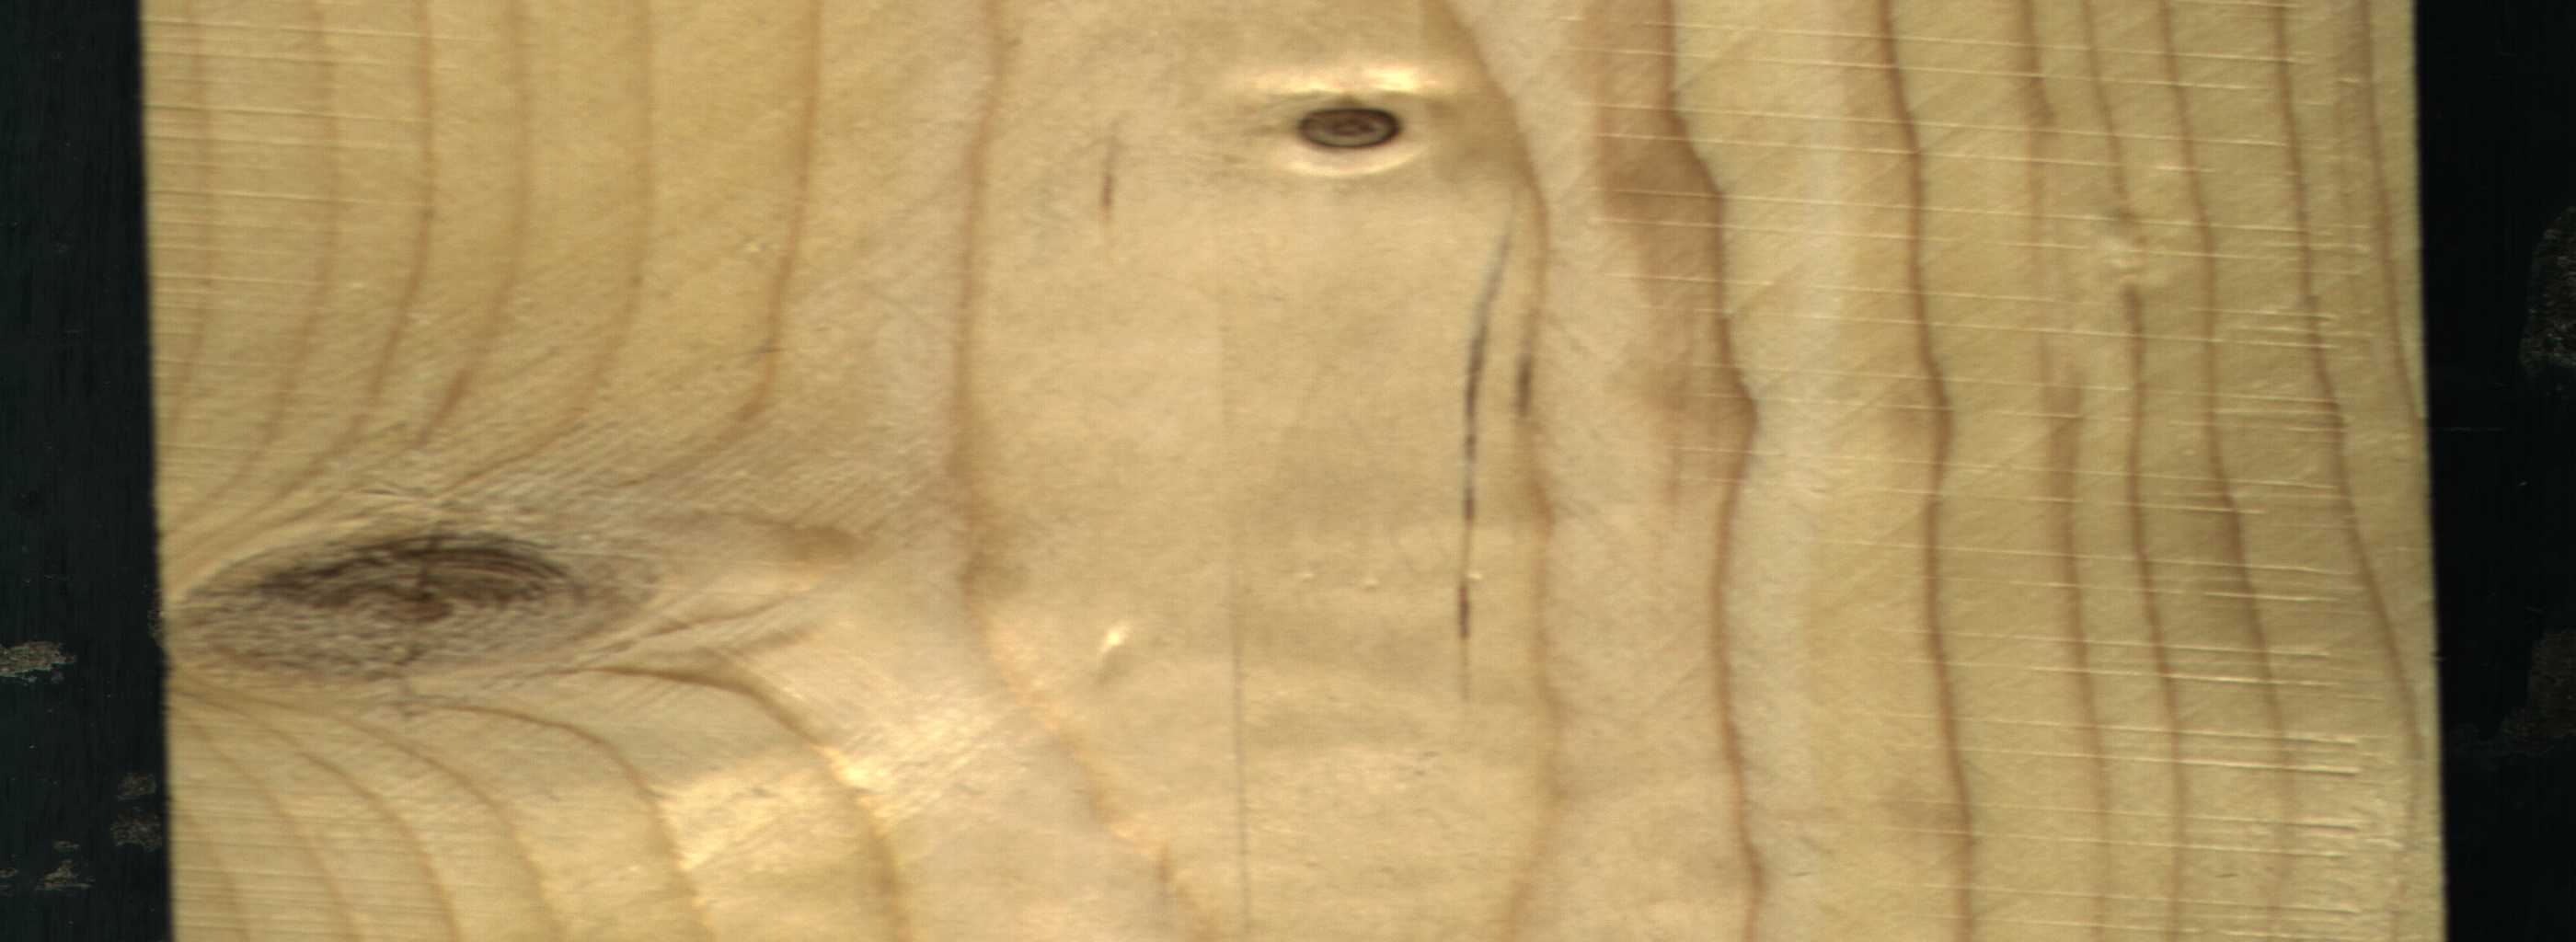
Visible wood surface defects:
resin
resin
Dead_Knot
Dead_Knot
Live_Knot